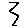
Label: zigzag